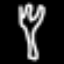
Label: fork